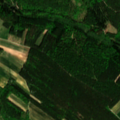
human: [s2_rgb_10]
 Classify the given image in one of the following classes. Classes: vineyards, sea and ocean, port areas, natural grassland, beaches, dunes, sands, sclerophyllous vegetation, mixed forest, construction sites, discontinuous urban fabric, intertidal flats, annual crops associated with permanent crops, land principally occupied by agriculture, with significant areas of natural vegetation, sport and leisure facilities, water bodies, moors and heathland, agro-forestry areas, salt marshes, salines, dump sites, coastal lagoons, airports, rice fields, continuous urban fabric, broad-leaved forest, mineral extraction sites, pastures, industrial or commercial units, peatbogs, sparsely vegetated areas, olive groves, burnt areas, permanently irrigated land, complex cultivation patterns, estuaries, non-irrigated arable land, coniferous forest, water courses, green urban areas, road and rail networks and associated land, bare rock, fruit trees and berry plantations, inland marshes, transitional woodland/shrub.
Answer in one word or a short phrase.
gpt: non-irrigated arable land, coniferous forest, mixed forest